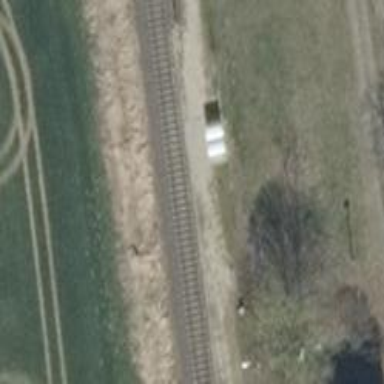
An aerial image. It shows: Public transport stop position at railway halt.